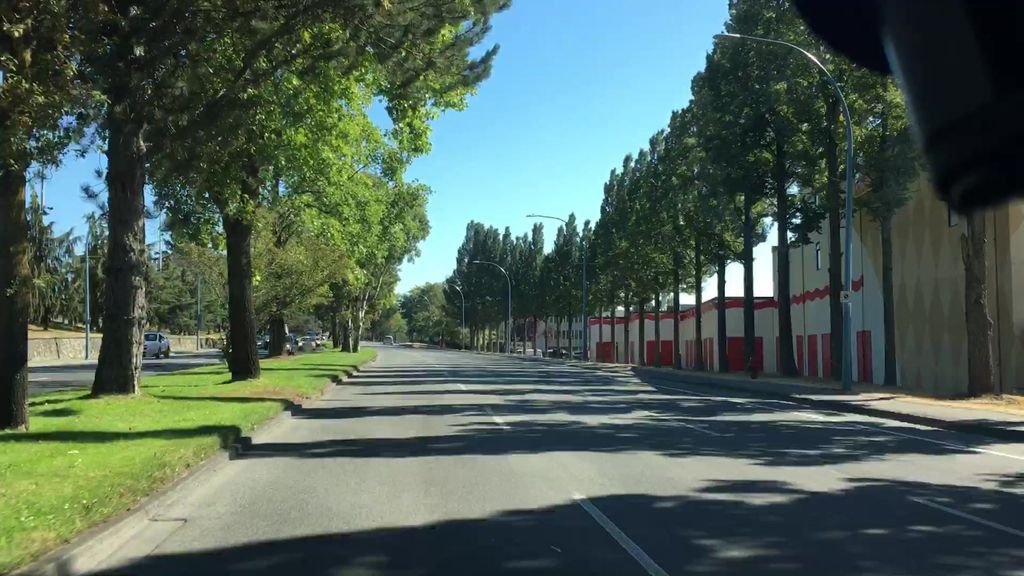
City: victoria